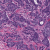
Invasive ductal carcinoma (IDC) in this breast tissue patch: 1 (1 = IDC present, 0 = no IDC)